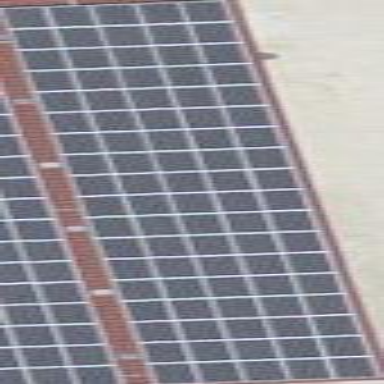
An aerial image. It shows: Solar power generator using photovoltaic method with solar photovoltaic panel types.